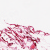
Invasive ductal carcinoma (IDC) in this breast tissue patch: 0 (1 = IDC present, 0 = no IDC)